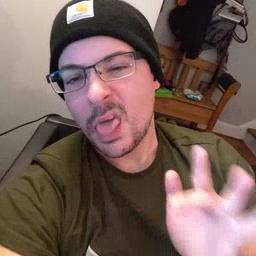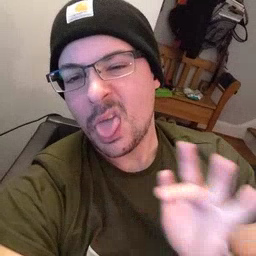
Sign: yucky